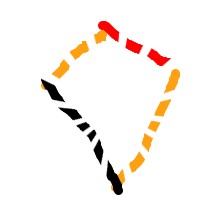
Shape: kite